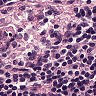
Metastatic tissue present: no